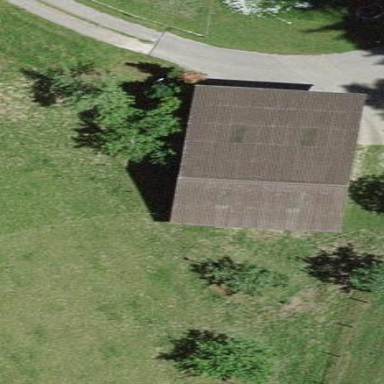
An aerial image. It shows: Shed.